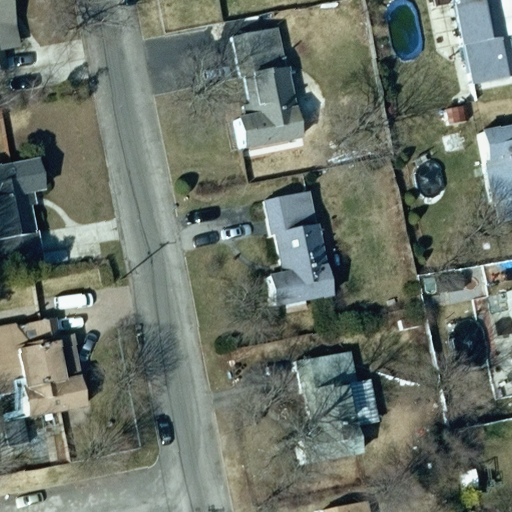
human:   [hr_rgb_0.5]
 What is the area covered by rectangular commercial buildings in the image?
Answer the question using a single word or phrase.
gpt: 0m2

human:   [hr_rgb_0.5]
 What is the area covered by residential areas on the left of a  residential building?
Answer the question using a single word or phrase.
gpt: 4096m2

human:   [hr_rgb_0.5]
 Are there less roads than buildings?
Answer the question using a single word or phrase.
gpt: yes

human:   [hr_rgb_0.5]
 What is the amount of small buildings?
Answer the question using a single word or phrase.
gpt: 4

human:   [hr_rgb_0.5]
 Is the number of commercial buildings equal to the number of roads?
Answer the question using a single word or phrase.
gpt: no

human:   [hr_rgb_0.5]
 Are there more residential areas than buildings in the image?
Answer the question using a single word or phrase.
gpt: no

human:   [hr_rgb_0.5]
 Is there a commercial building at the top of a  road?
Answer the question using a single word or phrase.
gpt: no

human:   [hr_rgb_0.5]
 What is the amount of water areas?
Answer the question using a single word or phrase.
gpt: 0

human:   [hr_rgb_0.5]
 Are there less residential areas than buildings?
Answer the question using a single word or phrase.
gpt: yes

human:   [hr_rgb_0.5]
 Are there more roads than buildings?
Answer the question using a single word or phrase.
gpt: no

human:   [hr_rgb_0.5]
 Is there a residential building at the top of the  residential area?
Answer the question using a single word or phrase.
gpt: no

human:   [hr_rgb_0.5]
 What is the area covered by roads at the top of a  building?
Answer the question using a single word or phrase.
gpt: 0m2

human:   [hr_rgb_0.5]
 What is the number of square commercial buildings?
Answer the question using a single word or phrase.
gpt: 0

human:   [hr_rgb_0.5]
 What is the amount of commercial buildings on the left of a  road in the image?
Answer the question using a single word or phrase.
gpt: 0

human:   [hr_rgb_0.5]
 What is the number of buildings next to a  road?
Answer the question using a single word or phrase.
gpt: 11

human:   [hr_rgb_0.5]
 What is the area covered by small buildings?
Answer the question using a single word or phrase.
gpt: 69m2

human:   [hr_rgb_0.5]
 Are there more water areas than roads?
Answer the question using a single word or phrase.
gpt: no

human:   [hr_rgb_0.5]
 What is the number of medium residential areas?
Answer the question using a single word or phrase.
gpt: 0

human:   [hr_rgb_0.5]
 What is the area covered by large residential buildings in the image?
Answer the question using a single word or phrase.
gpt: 0m2

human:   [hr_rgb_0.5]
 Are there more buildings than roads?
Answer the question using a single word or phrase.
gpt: yes

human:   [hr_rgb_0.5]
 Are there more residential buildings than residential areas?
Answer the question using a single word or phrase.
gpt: yes

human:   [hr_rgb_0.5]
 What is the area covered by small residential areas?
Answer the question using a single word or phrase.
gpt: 0m2

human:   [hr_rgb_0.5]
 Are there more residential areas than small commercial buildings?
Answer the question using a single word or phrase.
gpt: yes

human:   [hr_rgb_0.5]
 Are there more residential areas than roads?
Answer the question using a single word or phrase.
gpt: no

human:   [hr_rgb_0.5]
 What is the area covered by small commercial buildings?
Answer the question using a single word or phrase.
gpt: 0m2

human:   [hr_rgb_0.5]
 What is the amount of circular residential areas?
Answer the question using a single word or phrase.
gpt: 0

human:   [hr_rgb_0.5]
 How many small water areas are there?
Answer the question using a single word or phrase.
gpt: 0

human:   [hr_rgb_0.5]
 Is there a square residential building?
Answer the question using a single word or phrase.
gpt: no

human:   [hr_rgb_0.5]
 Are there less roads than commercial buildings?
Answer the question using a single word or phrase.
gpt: no

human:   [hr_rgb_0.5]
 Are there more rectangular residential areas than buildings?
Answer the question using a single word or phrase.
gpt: no

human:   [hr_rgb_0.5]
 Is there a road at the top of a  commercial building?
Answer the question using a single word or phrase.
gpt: no

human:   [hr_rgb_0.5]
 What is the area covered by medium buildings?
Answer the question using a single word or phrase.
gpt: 1434m2

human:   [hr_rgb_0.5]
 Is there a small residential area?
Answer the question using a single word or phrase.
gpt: no

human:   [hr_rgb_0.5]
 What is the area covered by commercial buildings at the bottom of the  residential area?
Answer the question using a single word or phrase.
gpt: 0m2

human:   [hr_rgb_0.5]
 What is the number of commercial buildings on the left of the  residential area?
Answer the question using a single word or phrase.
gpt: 0

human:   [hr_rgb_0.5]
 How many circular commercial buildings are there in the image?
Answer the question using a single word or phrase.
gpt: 0